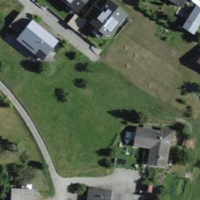
EUNIS habitat code: 55
Species observed at this site:
Prunus padus